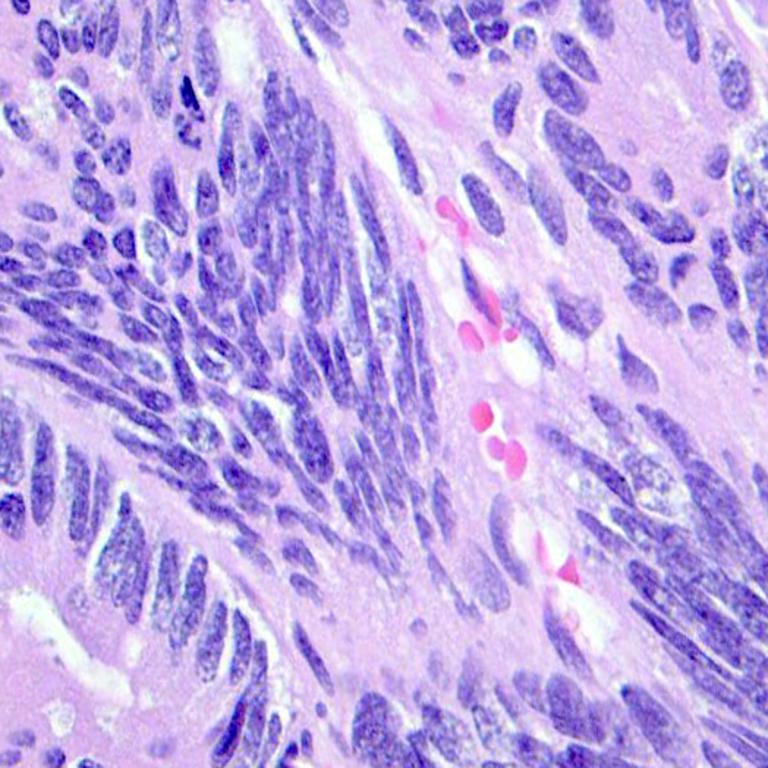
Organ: colon
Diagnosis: adenocarcinomas